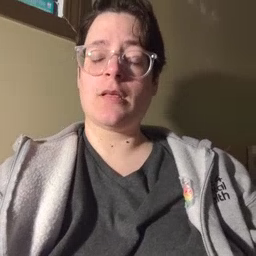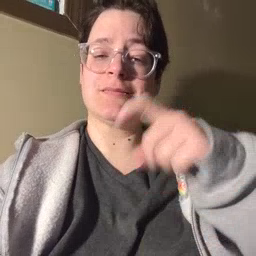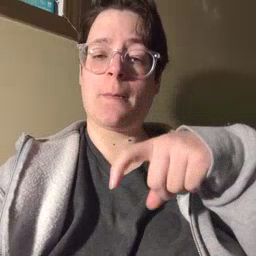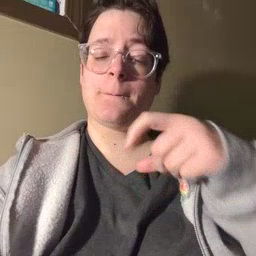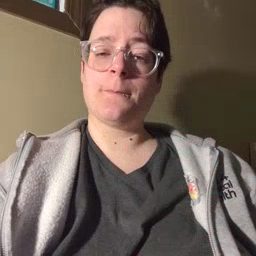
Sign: time